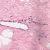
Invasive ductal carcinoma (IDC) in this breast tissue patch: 0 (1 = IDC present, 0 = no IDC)